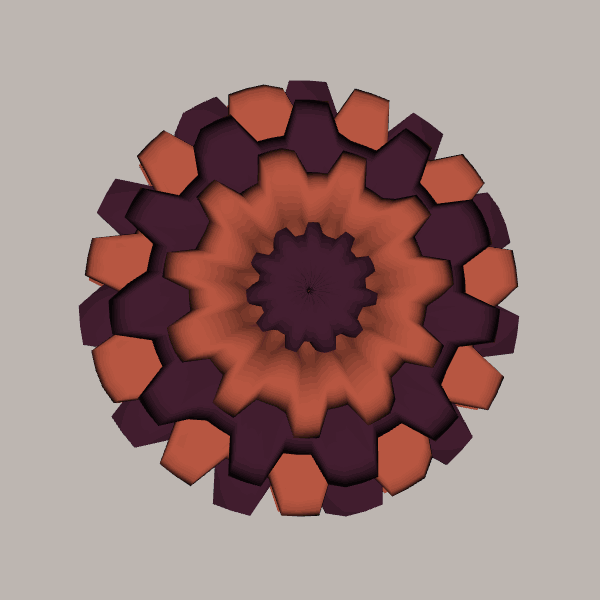
Background: light